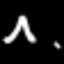
Label: The Eiffel Tower